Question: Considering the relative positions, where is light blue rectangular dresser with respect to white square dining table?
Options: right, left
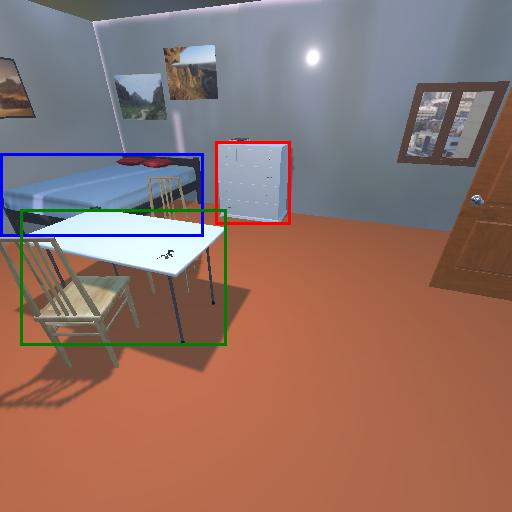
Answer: right